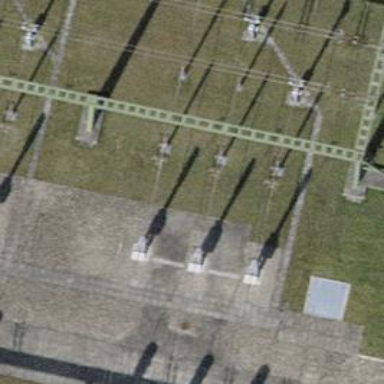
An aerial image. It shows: Bay where power lines run through.